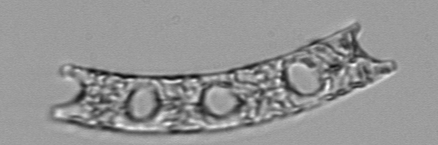
Label: Eucampia